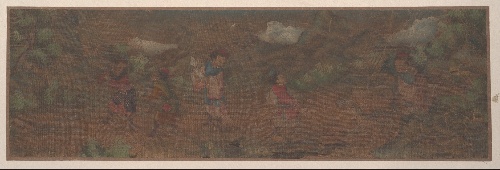
Artist: Unidentified artist
Object type: Album leaf
Classification: Paintings
Medium: Album leaf; color on silk
Culture: China
Period: Qing dynasty (1644–1911)
Dimensions: 4 5/8 x 14 3/4 in. (11.7 x 37.5 cm)
Department: Asian Art
Credit line: Gift of Mrs. Carlo Foa, 1946
Accession year: 1946
Repository: Metropolitan Museum of Art, New York, NY
Tags: Animals|Men|Women|Landscapes